Field crop: tomato
Growth stage: 2
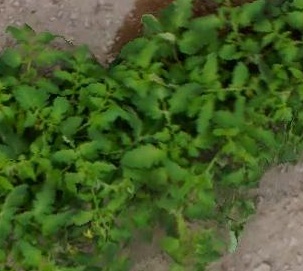
Species: tomato